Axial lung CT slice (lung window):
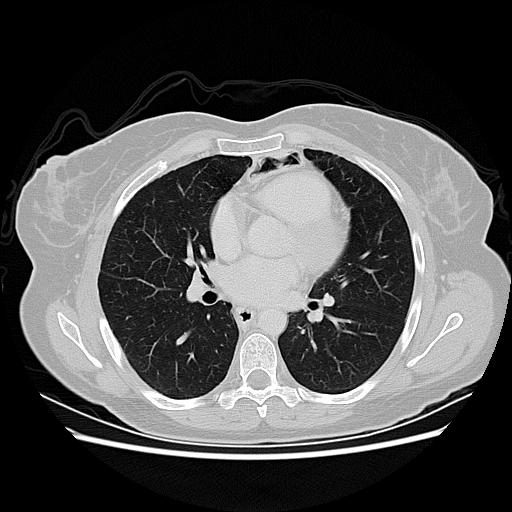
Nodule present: no